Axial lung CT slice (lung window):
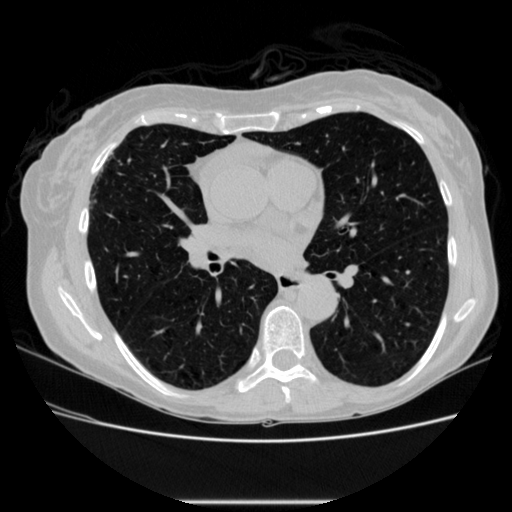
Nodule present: no